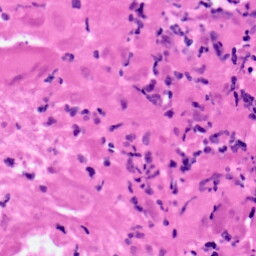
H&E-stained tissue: Pancreatic